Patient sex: M
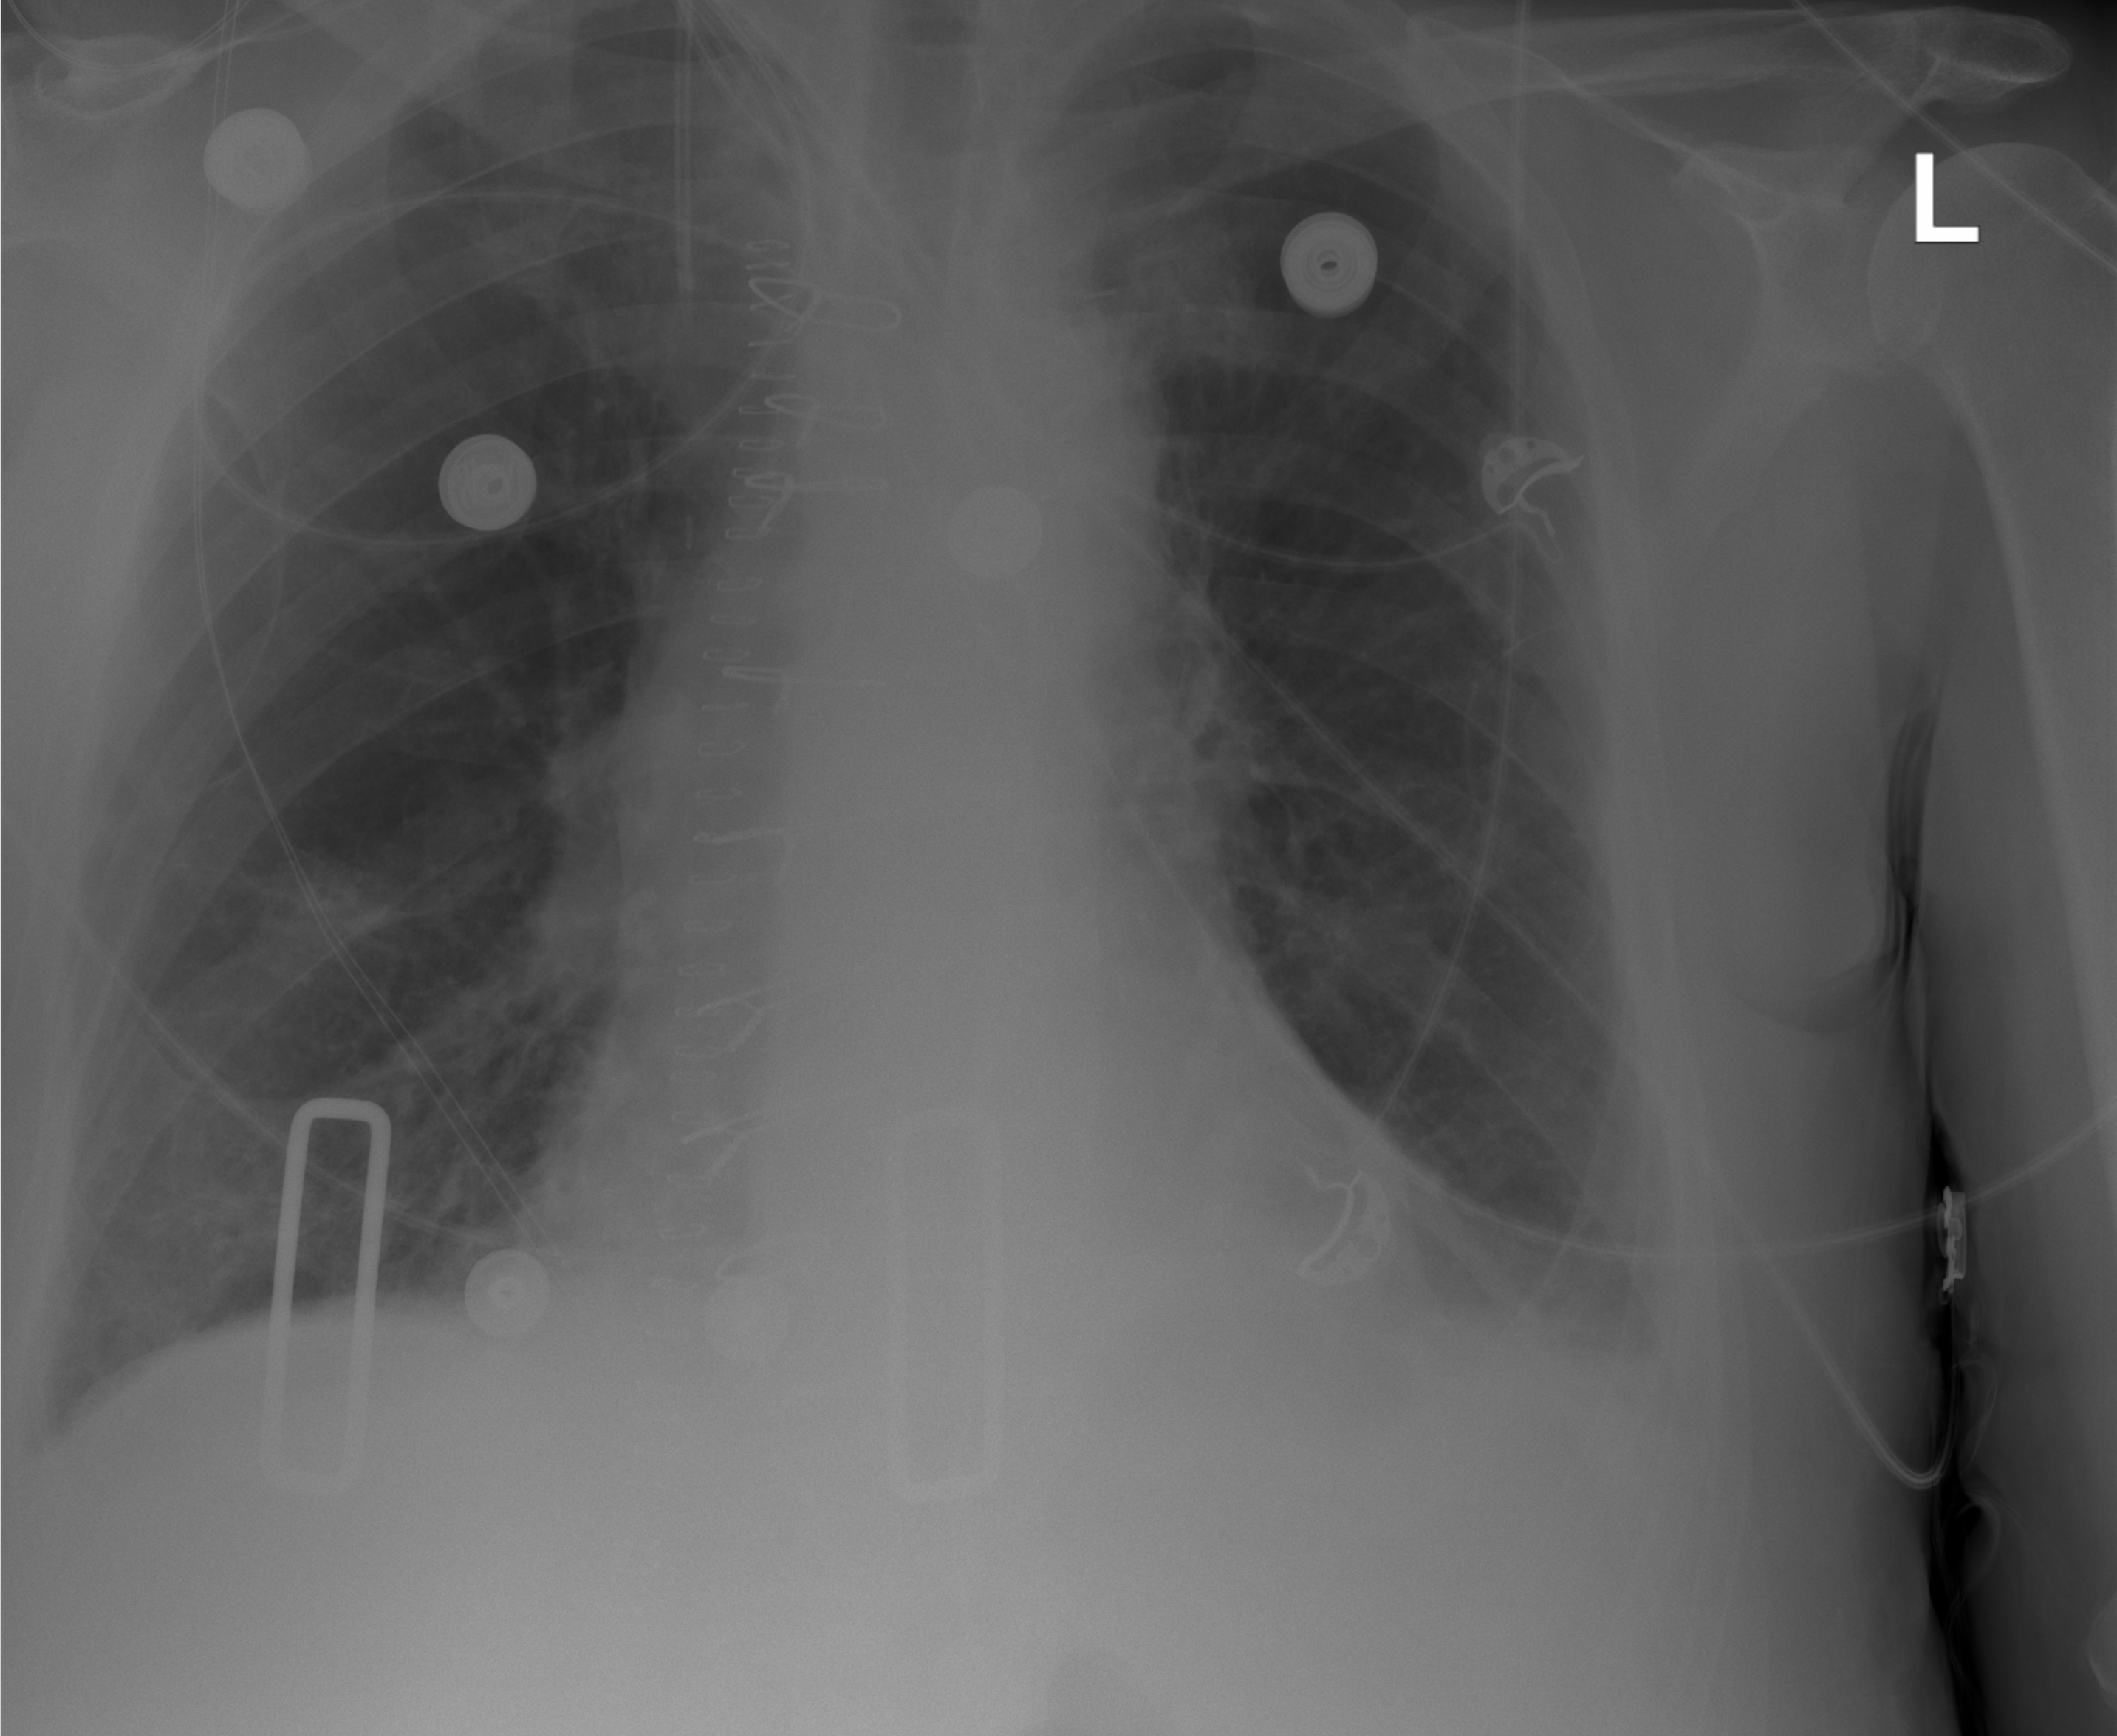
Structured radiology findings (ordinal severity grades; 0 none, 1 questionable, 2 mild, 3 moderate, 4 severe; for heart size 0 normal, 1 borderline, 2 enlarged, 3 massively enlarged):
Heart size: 0
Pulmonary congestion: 0
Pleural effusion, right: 2
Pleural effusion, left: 2
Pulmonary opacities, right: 1
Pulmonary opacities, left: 1
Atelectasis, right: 2
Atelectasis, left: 2